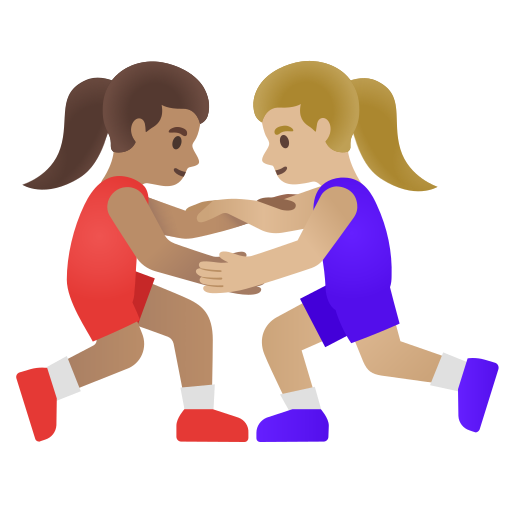
Emoji: 👩🏽‍🫯‍👩🏼